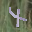
Label: 4